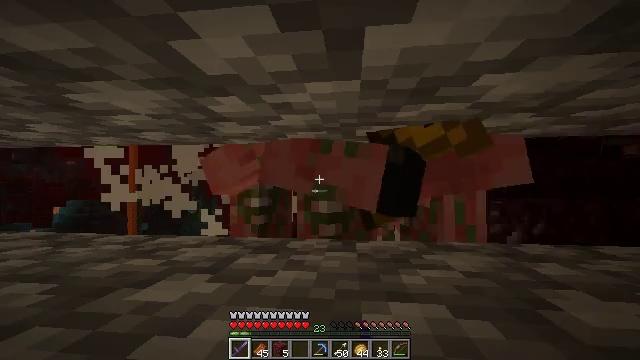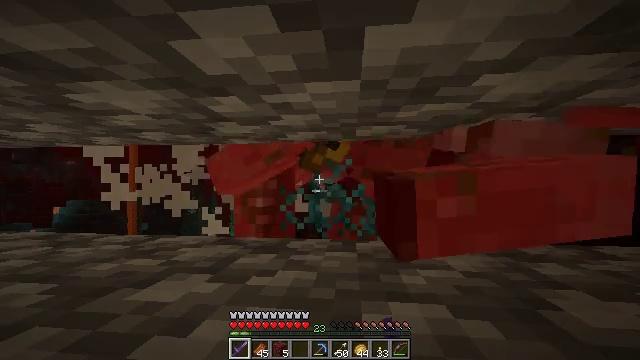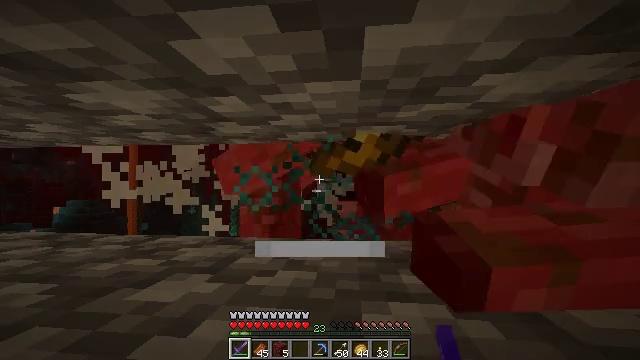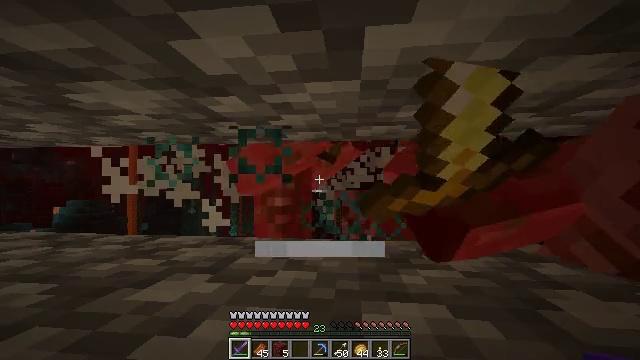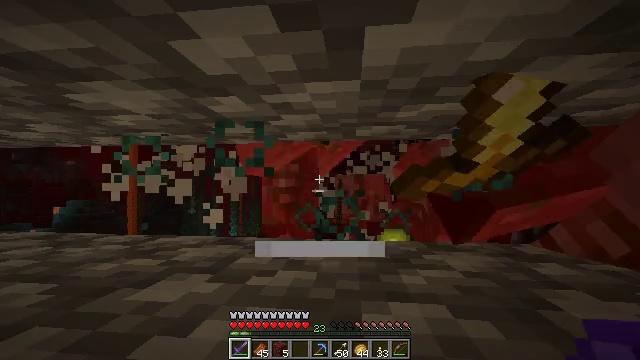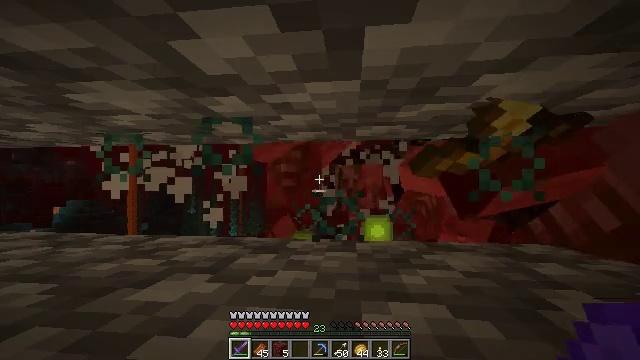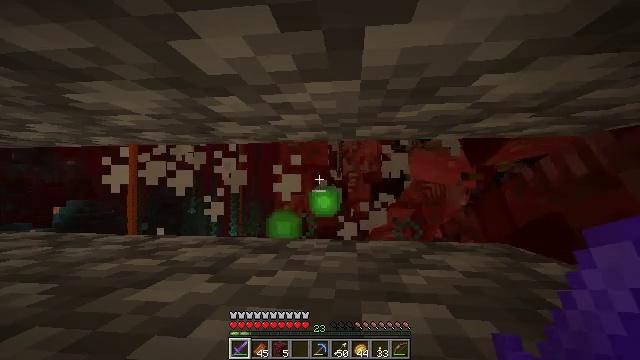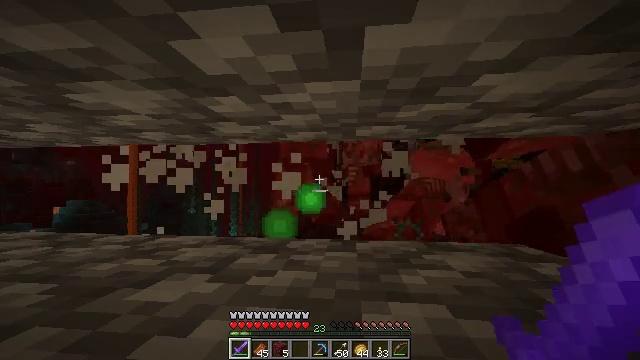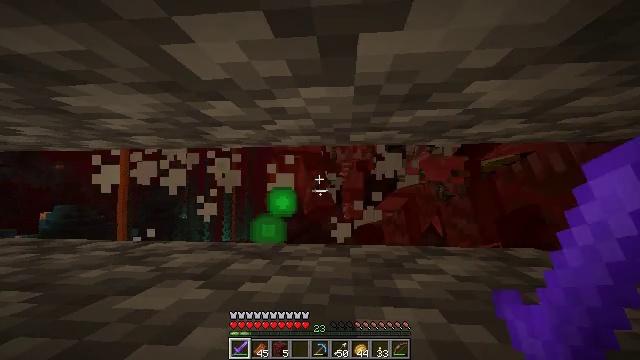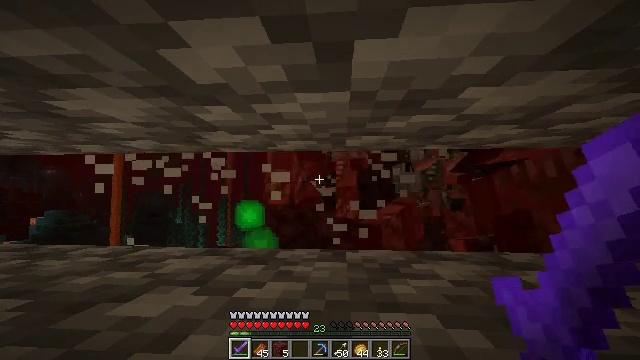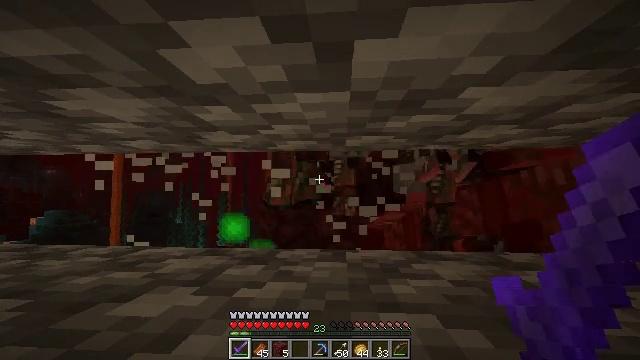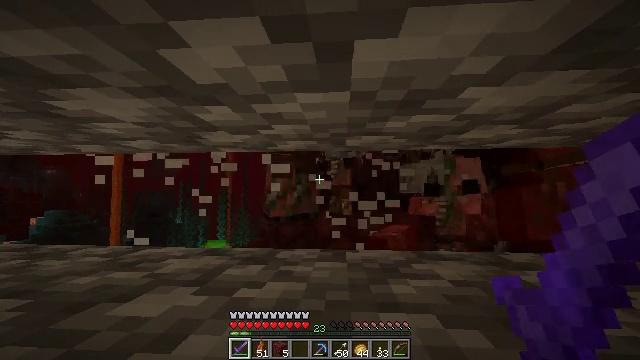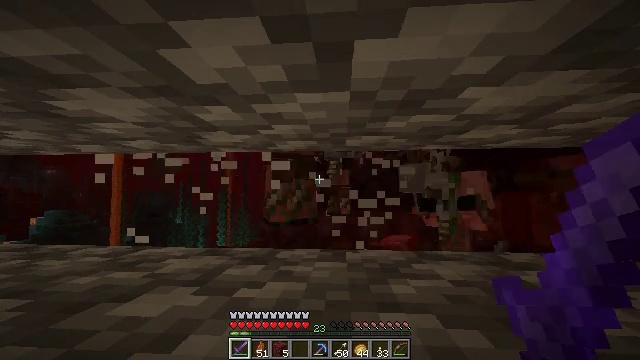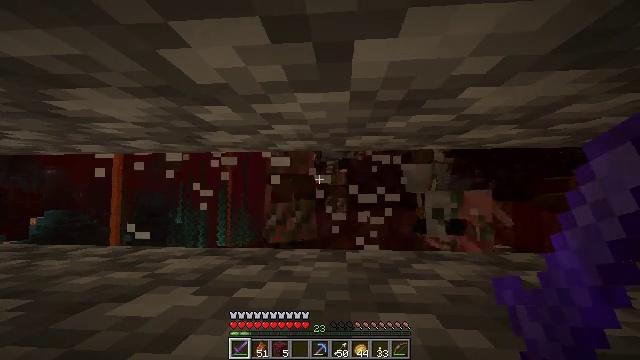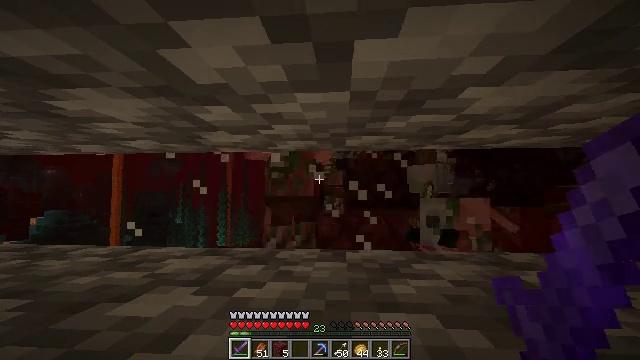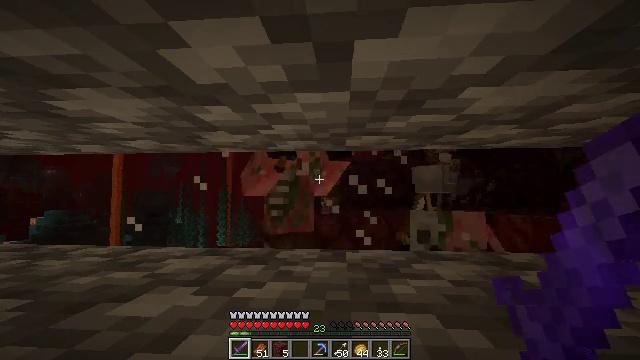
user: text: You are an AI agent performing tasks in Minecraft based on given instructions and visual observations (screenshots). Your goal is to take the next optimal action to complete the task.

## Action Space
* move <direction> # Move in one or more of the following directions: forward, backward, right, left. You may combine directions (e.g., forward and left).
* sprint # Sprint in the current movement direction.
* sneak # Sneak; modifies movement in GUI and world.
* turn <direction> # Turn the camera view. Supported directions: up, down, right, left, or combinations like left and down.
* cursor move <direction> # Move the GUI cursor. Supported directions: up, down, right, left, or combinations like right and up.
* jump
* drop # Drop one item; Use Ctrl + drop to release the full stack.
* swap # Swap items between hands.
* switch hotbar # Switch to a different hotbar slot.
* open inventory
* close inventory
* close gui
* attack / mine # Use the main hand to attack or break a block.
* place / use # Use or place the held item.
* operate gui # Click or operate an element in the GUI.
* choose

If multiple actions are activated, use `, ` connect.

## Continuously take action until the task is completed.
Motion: motion action
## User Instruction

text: Kill a zombified piglin.
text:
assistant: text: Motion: no_op
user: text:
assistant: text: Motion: no_op
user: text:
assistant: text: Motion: no_op
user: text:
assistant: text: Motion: no_op
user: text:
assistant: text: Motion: no_op
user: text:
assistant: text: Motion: no_op
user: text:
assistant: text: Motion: no_op
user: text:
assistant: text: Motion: turn right and up
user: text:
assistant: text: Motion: turn up
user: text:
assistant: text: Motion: no_op
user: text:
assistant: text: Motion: no_op
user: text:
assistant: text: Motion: no_op
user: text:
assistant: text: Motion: no_op
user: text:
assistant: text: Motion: no_op
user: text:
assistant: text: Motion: no_op
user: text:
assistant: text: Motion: no_op
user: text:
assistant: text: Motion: no_op
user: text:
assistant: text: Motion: no_op
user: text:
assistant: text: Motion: no_op
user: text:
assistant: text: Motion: turn right
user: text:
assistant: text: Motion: no_op
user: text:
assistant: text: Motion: no_op
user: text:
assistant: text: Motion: no_op
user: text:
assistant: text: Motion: no_op
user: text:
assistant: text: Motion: no_op
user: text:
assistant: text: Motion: no_op
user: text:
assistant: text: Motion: no_op
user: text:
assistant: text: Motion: no_op
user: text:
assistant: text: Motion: turn right and down
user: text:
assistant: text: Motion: turn right and down